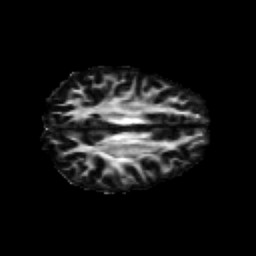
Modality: FA
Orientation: axial
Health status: healthy
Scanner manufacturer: siemens
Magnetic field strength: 3 T
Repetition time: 10 s
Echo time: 0.092 s